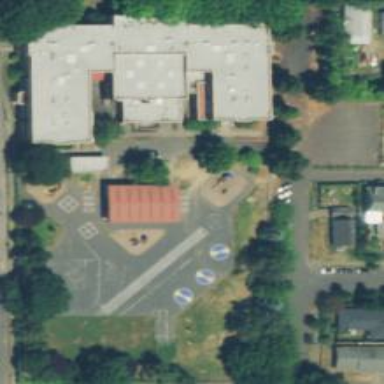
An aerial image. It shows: School.